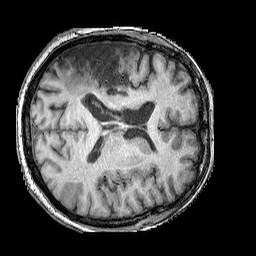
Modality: T1w
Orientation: axial
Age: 51
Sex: male
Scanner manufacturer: siemens
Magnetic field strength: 3 T
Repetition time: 2.25 s
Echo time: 0.00411 s